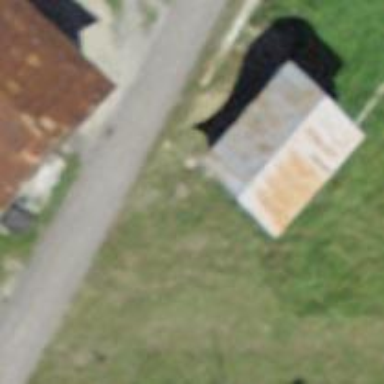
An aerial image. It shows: Shed building.